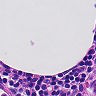
Metastatic tissue present: no